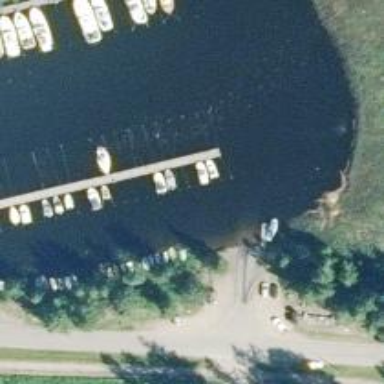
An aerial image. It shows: Slipway on leisure land.